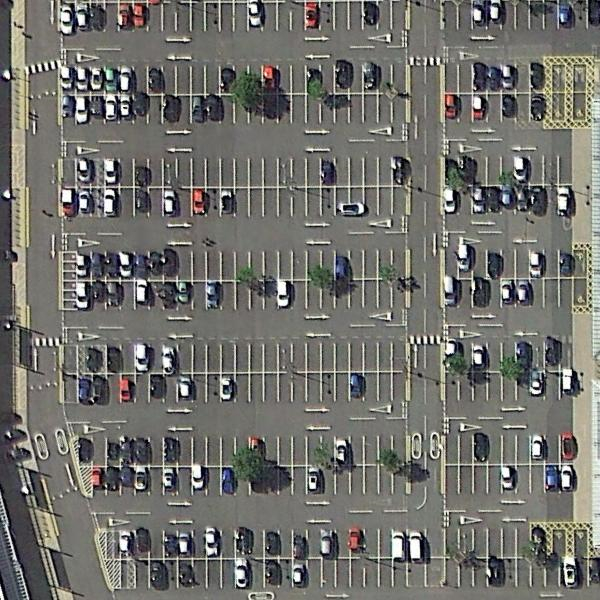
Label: Parking